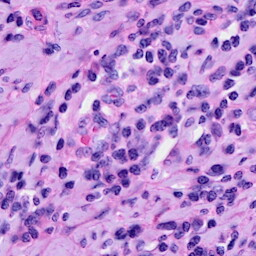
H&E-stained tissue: Cervix